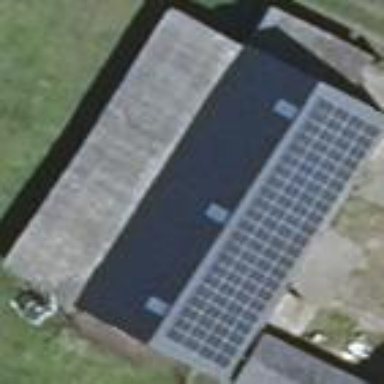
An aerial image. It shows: Flat-roofed building with grey roof.